Question: One of the programs we're working on is growing and we're at a stage where we can revisit the existing database and spend time 'trying to get it right'. One of the things we're looking at is the data model and how we model 'parties' among other things. We have made do until now with determining customer details from transaction records, but now we want to store more detail and would like to combine the common data we have for staff, suppliers and members, etc.
Each party is either an individual or a group, but can also have one or more roles such as employer, client, member, etc. I realise that various parties in our model don't exist without a relationship to another party (staff need an employer, a customer needs a company to buy from, members need a club, etc) and since I don't want people to add silly relationships like 'employer-client' or 'member-subcontractor', I now have a table called 'relationship' which predefines which roles can go with each other. I haven't seen this before and I wonder, are we on the right track? (Here is a simplified EER diagram to show how we think this might be represented)

I have looked at various documentation on the principles of the party model, but I haven't been able to find any (open source) examples of how it actually looks in pratice. Can anyone recommend a source (preferably in MySQL) or share your experience on how to implement it, perhaps with the table structure or application code?
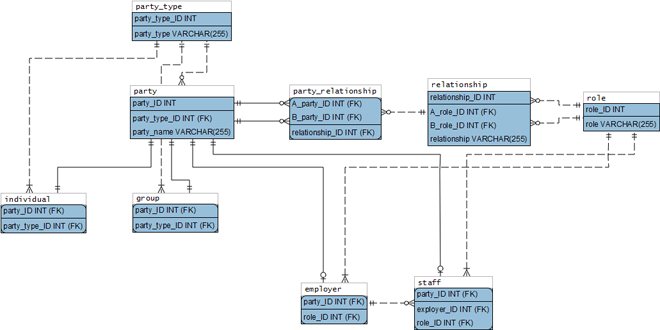
Answer: <URL> has an implementation of parties.
<URL>, applying this pattern to articles and blog posts and stories has explanations of some of the subtle points in the comments.